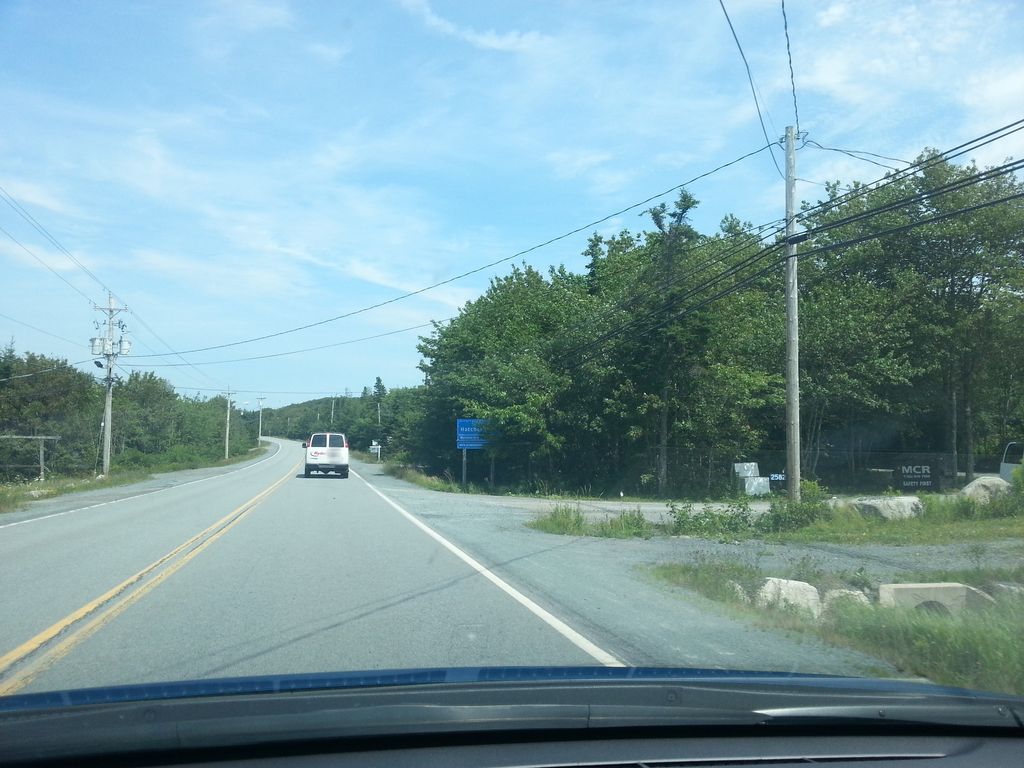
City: halifax